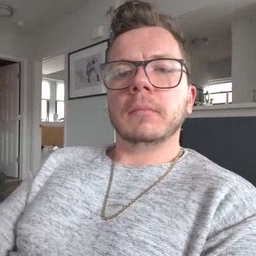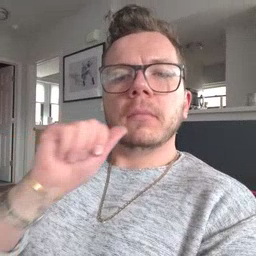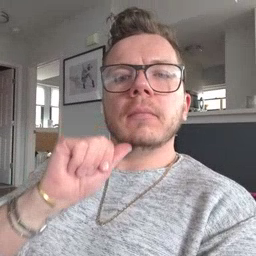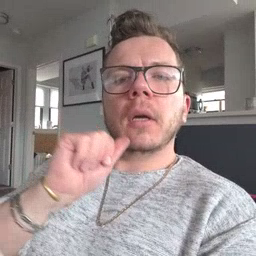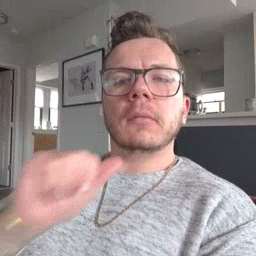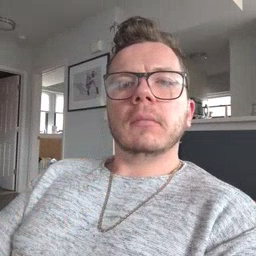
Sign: aunt